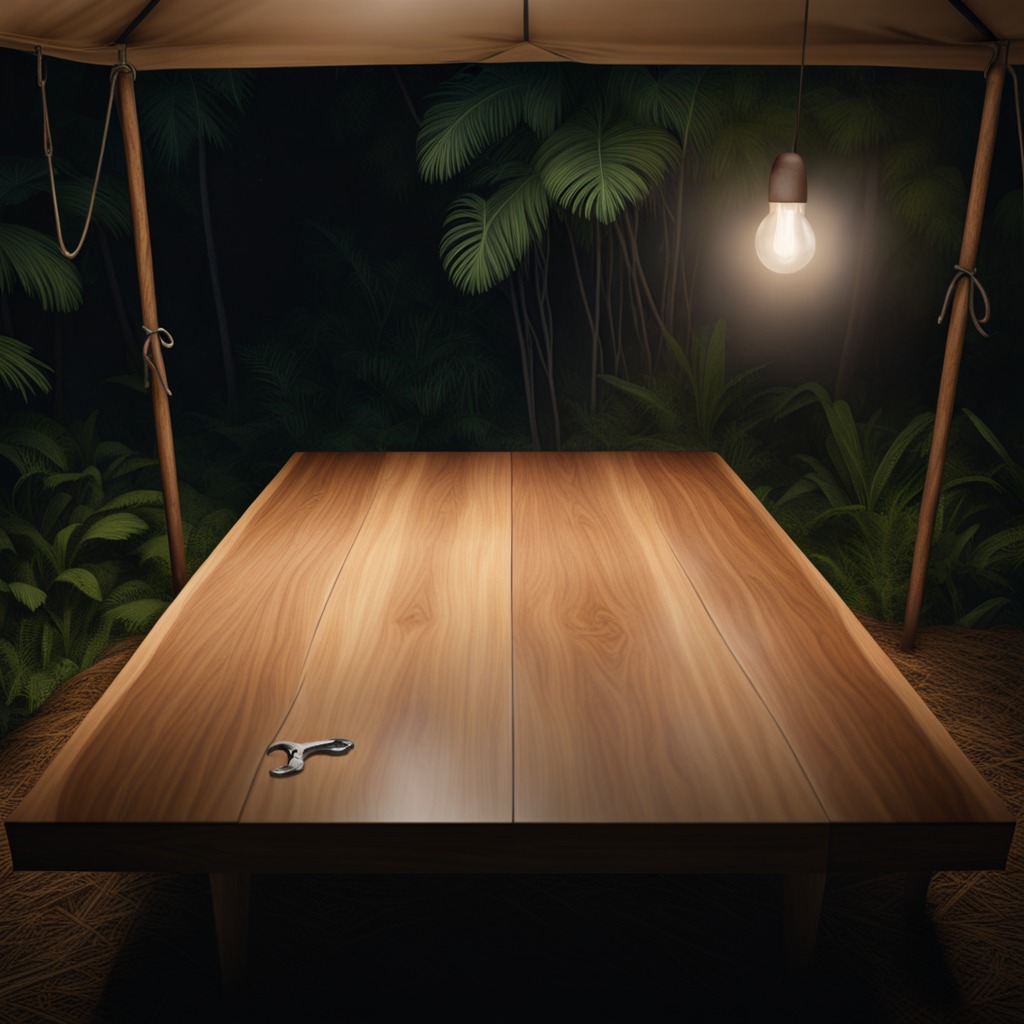
An wrench lies on a wooden table inside a jungle field workshop tent at night.